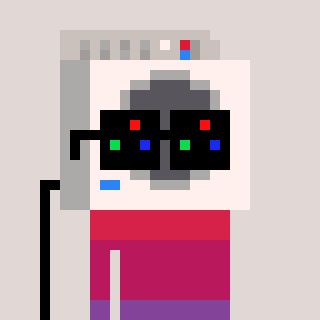
a pixel art character with square black sunglasses, a washing machine-shaped head and a orange-colored body on a warm background